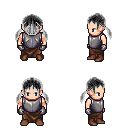
a pixel art fantasy rpg character, male body template, human, light skin, steel chest armor, robe skirt, gray twin-tailed hairstyle, metal gloves, brown shoes, four views (front, back, left, right), 2x2 character sprite sheet, small pixel art, hard edges, no anti-aliasing